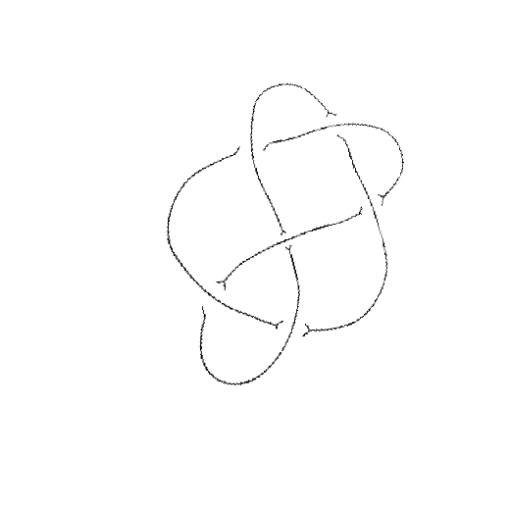
Crossing number: 6